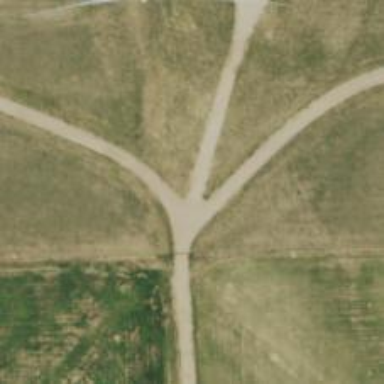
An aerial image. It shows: Road designated for service vehicles specifically for accessing wind farm.